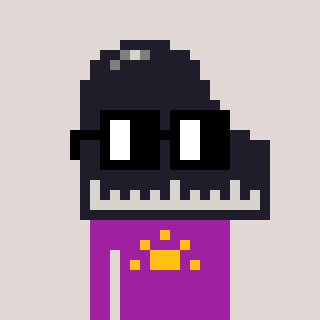
a pixel art character with square black glasses, a piano-shaped head and a magenta-colored body on a warm background